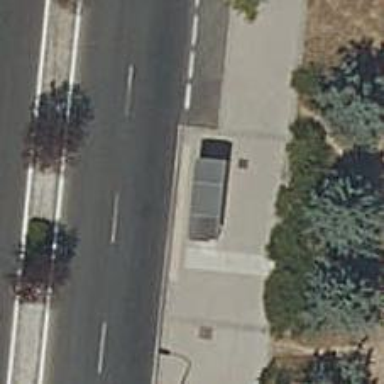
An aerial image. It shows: Bus stop with platform for public transport.